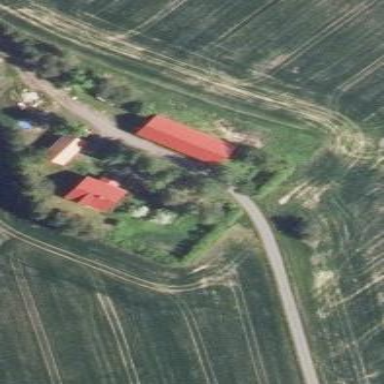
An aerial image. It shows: Farmyard area.